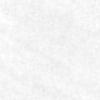
Label: no_change